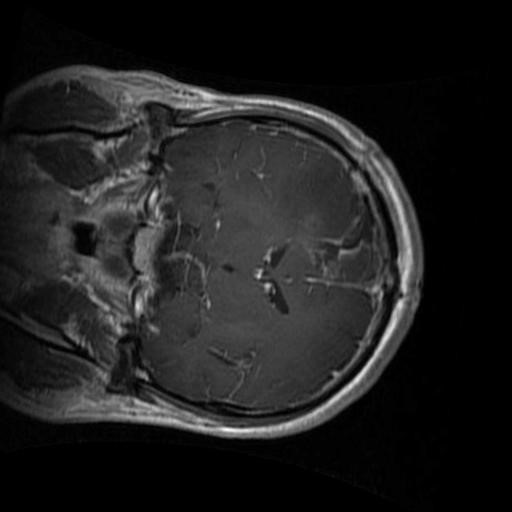
Label: brain_glioma